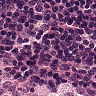
Metastatic tissue present: no